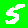
Digit: 5